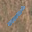
Label: 1